Field crop: tomato
Growth stage: 1
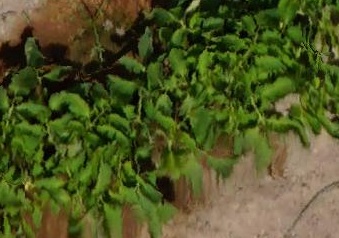
Species: tomato